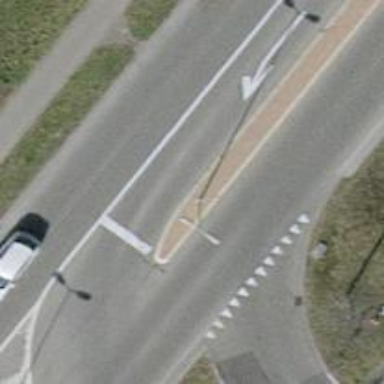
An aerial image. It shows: Secondary road with separate asphalt sidewalk.